Question: I would like to know how to make a dynamic banded rows in a table which switches color once the date changes like shown here :
Left figure would be what I want to do, Right figure is what I can use if left isn't possible:

I have been doing this manually for a month now but I'd like to know if it were possible to do it automatically?
Thank you so much!
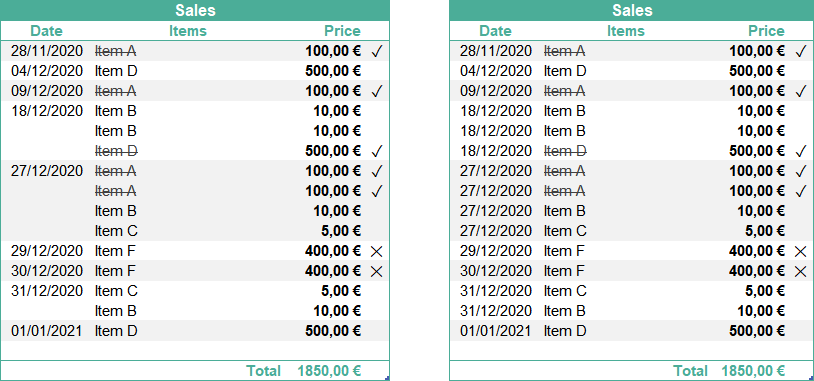
Answer: I have found the solution here, thank you Tim Williams for guiding me to search for a conditional formatting rule! It works wonders.
<URL>
I used specifically the formula in column E =IF(OR(A3=A2,ISBLANK(A3)),IF(ISBLANK(B3),0,E2),E2+1) and conditional formatting =ISODD($E3) to make <URL>